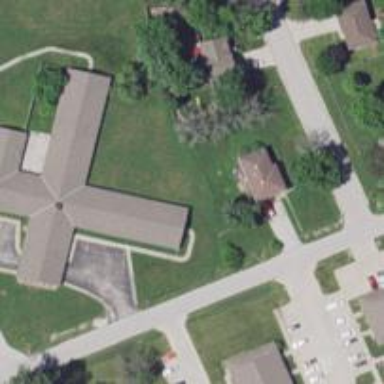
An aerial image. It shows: Nursing home building.